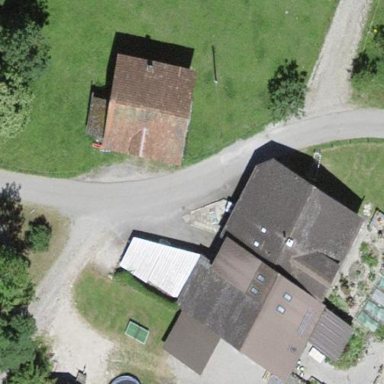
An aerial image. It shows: Farm building.